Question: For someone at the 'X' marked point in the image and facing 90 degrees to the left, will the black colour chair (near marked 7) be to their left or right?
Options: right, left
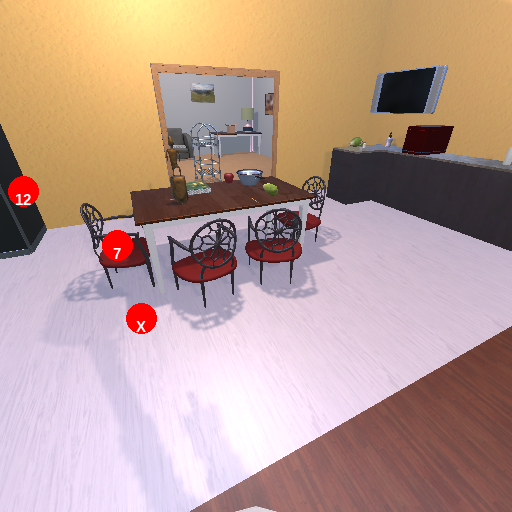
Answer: right